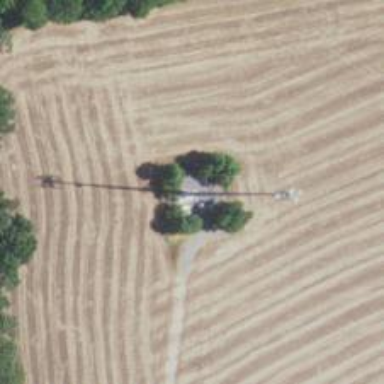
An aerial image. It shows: Communication mast tower.